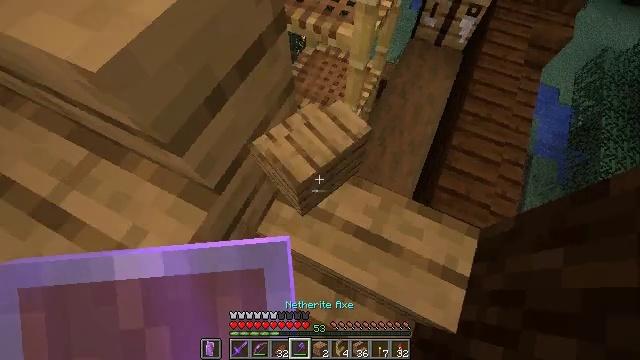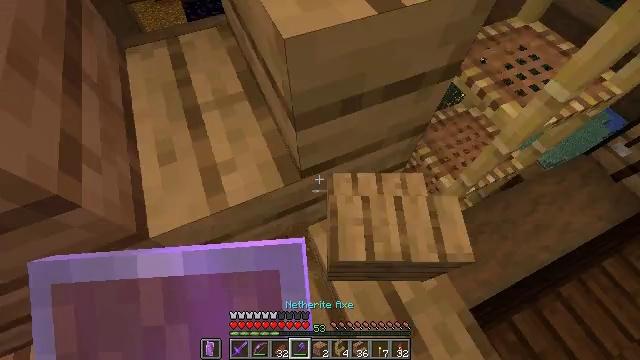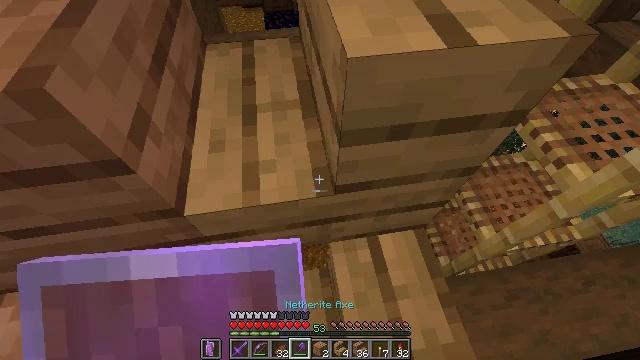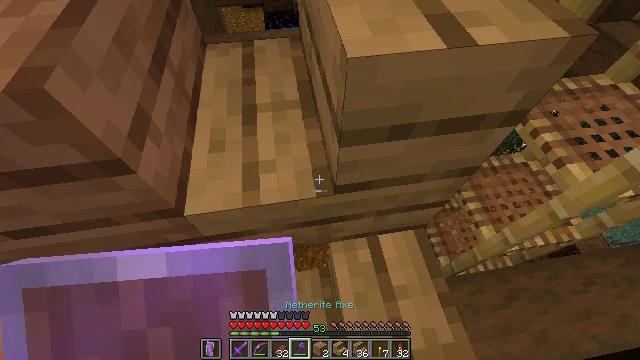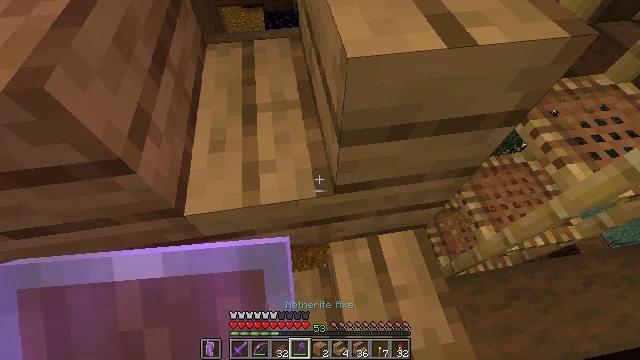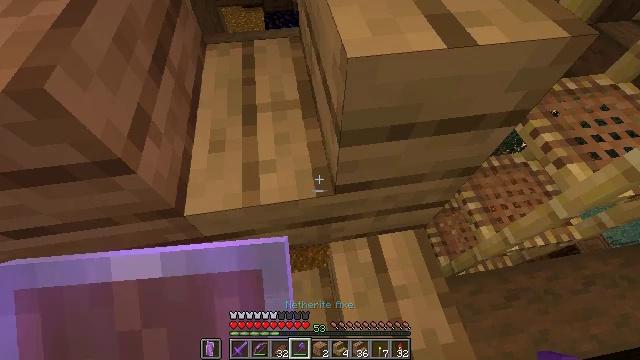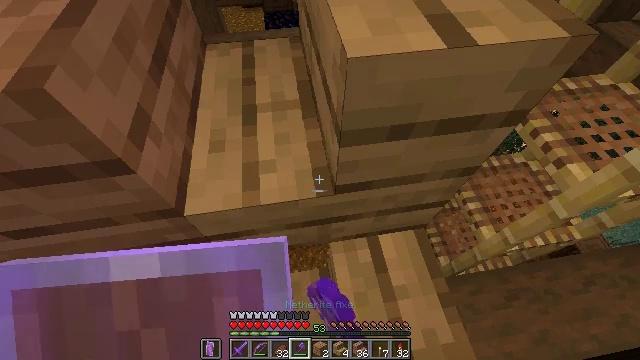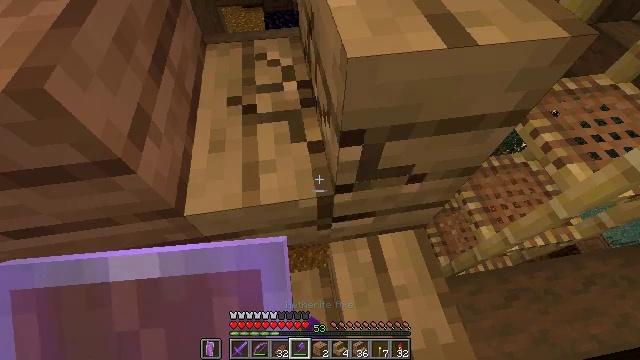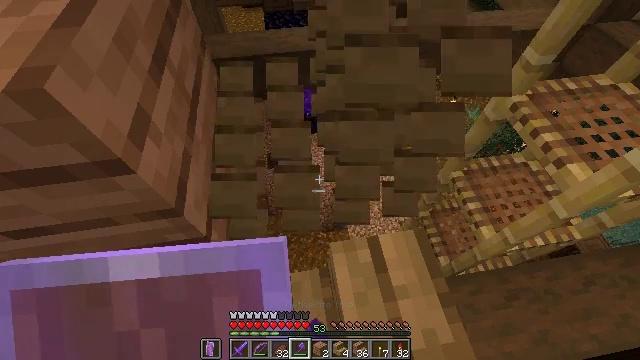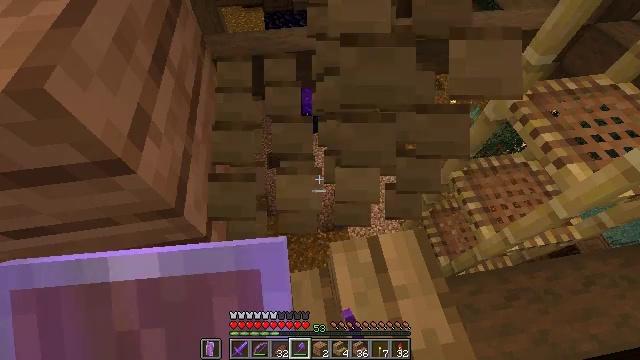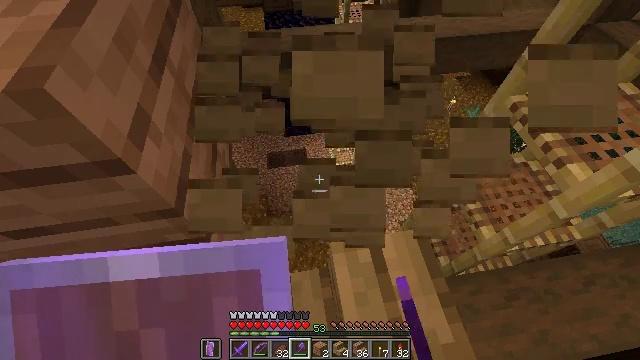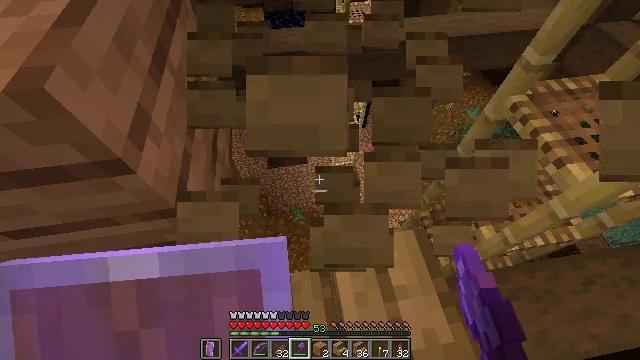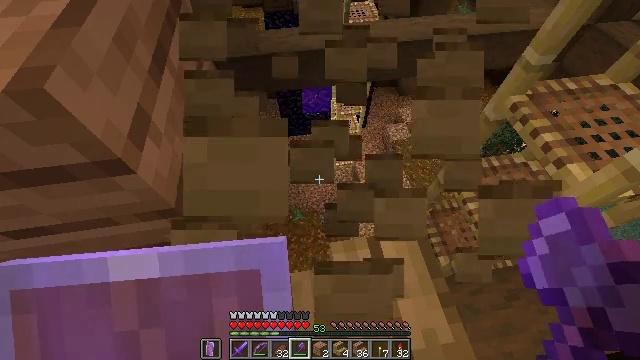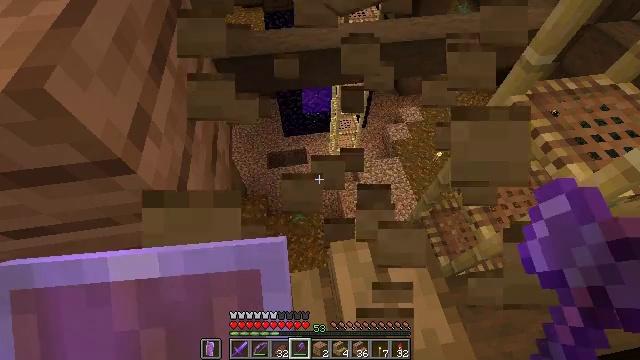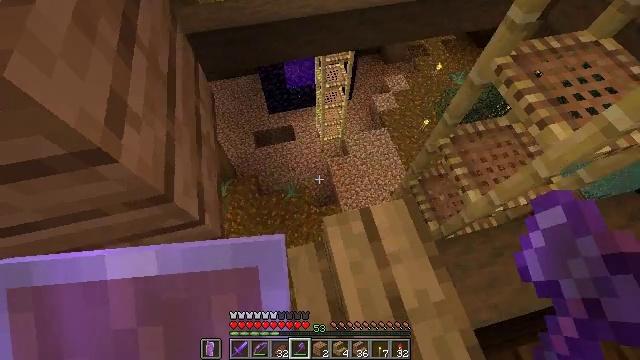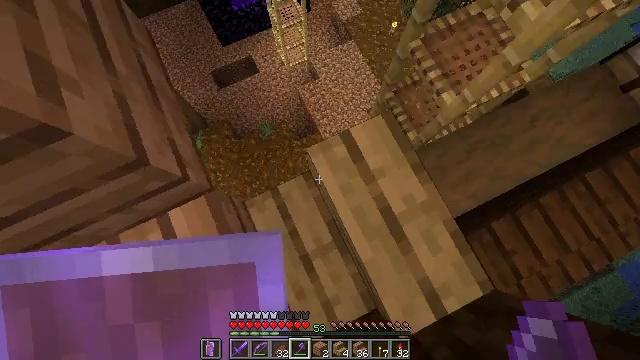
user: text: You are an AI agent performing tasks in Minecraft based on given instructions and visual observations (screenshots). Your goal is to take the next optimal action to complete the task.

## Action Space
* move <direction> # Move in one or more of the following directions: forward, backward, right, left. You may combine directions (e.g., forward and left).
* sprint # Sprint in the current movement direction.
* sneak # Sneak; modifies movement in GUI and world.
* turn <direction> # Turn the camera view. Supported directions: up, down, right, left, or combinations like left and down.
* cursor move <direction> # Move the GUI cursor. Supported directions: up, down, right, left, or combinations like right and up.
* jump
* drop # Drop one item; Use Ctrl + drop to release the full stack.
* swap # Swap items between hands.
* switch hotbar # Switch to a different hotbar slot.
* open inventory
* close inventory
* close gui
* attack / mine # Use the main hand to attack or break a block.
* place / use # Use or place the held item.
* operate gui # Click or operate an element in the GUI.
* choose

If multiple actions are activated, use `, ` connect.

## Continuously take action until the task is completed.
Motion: motion action
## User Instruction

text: Mine oak stairs.
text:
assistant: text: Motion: sneak, turn left and up
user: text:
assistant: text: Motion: sneak, turn left and up
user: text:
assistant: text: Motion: sneak
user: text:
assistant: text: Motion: sneak
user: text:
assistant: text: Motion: sneak, attack / mine
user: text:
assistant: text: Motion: sneak, attack / mine
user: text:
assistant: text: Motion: sneak, attack / mine
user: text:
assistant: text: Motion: sneak, attack / mine
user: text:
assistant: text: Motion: sneak, attack / mine
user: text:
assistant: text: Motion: sneak, attack / mine
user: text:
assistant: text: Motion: sneak, attack / mine
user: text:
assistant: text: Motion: sneak
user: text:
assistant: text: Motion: sneak
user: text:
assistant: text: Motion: sneak, turn right and down
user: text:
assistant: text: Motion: sneak, turn right and down
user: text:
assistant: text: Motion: sneak, turn right and down
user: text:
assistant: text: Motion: sneak, turn right and down
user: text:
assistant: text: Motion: sneak, attack / mine
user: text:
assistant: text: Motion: sneak, attack / mine
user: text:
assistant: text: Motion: sneak, attack / mine
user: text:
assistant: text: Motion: sneak, attack / mine
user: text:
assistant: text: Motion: sneak, attack / mine
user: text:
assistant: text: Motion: sneak, attack / mine
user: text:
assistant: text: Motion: sneak, attack / mine
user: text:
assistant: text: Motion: sneak, attack / mine
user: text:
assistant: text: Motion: sneak
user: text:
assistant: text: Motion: sneak
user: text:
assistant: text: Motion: sneak
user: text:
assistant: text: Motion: sneak